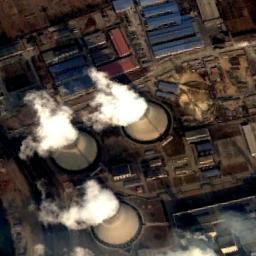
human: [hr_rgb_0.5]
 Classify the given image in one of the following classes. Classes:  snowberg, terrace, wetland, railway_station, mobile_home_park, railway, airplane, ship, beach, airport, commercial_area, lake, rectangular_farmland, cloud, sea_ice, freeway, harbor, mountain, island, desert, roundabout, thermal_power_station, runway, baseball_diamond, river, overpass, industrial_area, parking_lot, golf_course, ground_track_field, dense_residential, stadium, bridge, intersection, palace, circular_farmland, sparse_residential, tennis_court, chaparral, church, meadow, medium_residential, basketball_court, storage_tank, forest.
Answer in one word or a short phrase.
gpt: thermal_power_station